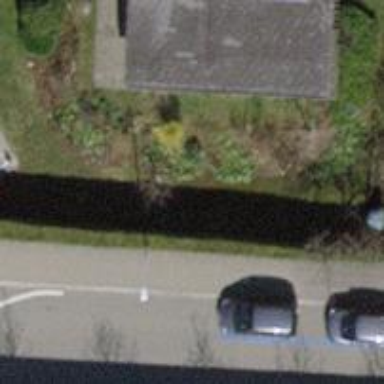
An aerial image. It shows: Shrub in its natural environment.